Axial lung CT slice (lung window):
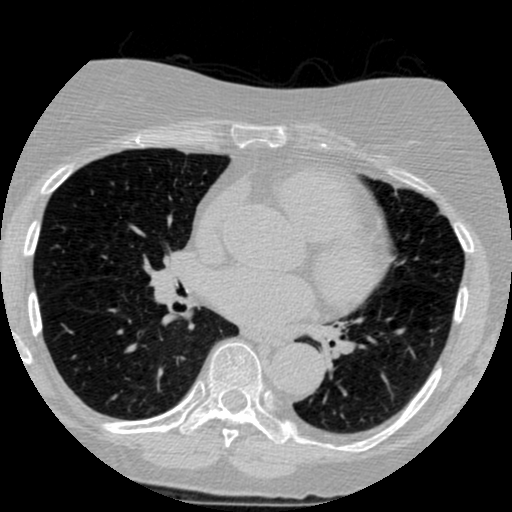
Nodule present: no